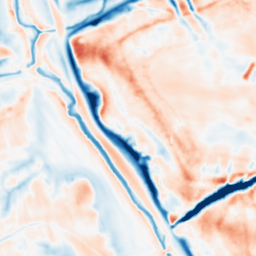
Category: multiscale
Decomposition family: dog_multiscale
Decomposition parameters: sigma_ratio: 2
n_scales: 3
base_sigma: 1
Upsampling method: regularized
Upsampling parameters: scale: 2
lambda_reg: 0.001
Upsampling scale: 2